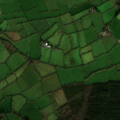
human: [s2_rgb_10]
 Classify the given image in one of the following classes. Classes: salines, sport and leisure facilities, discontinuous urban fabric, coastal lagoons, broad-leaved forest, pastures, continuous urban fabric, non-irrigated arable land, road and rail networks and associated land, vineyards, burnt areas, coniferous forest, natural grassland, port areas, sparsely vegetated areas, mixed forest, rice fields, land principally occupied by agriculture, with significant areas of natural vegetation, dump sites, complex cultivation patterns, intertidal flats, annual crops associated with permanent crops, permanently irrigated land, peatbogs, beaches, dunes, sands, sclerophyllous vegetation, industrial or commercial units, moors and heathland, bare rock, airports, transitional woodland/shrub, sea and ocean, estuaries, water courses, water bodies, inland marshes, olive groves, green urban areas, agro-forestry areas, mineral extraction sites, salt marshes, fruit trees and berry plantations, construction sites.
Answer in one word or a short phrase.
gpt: pastures, coniferous forest